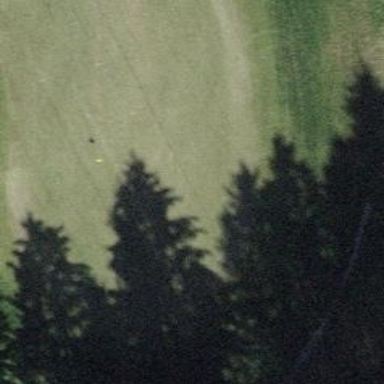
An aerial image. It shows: Golf hole.